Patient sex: F
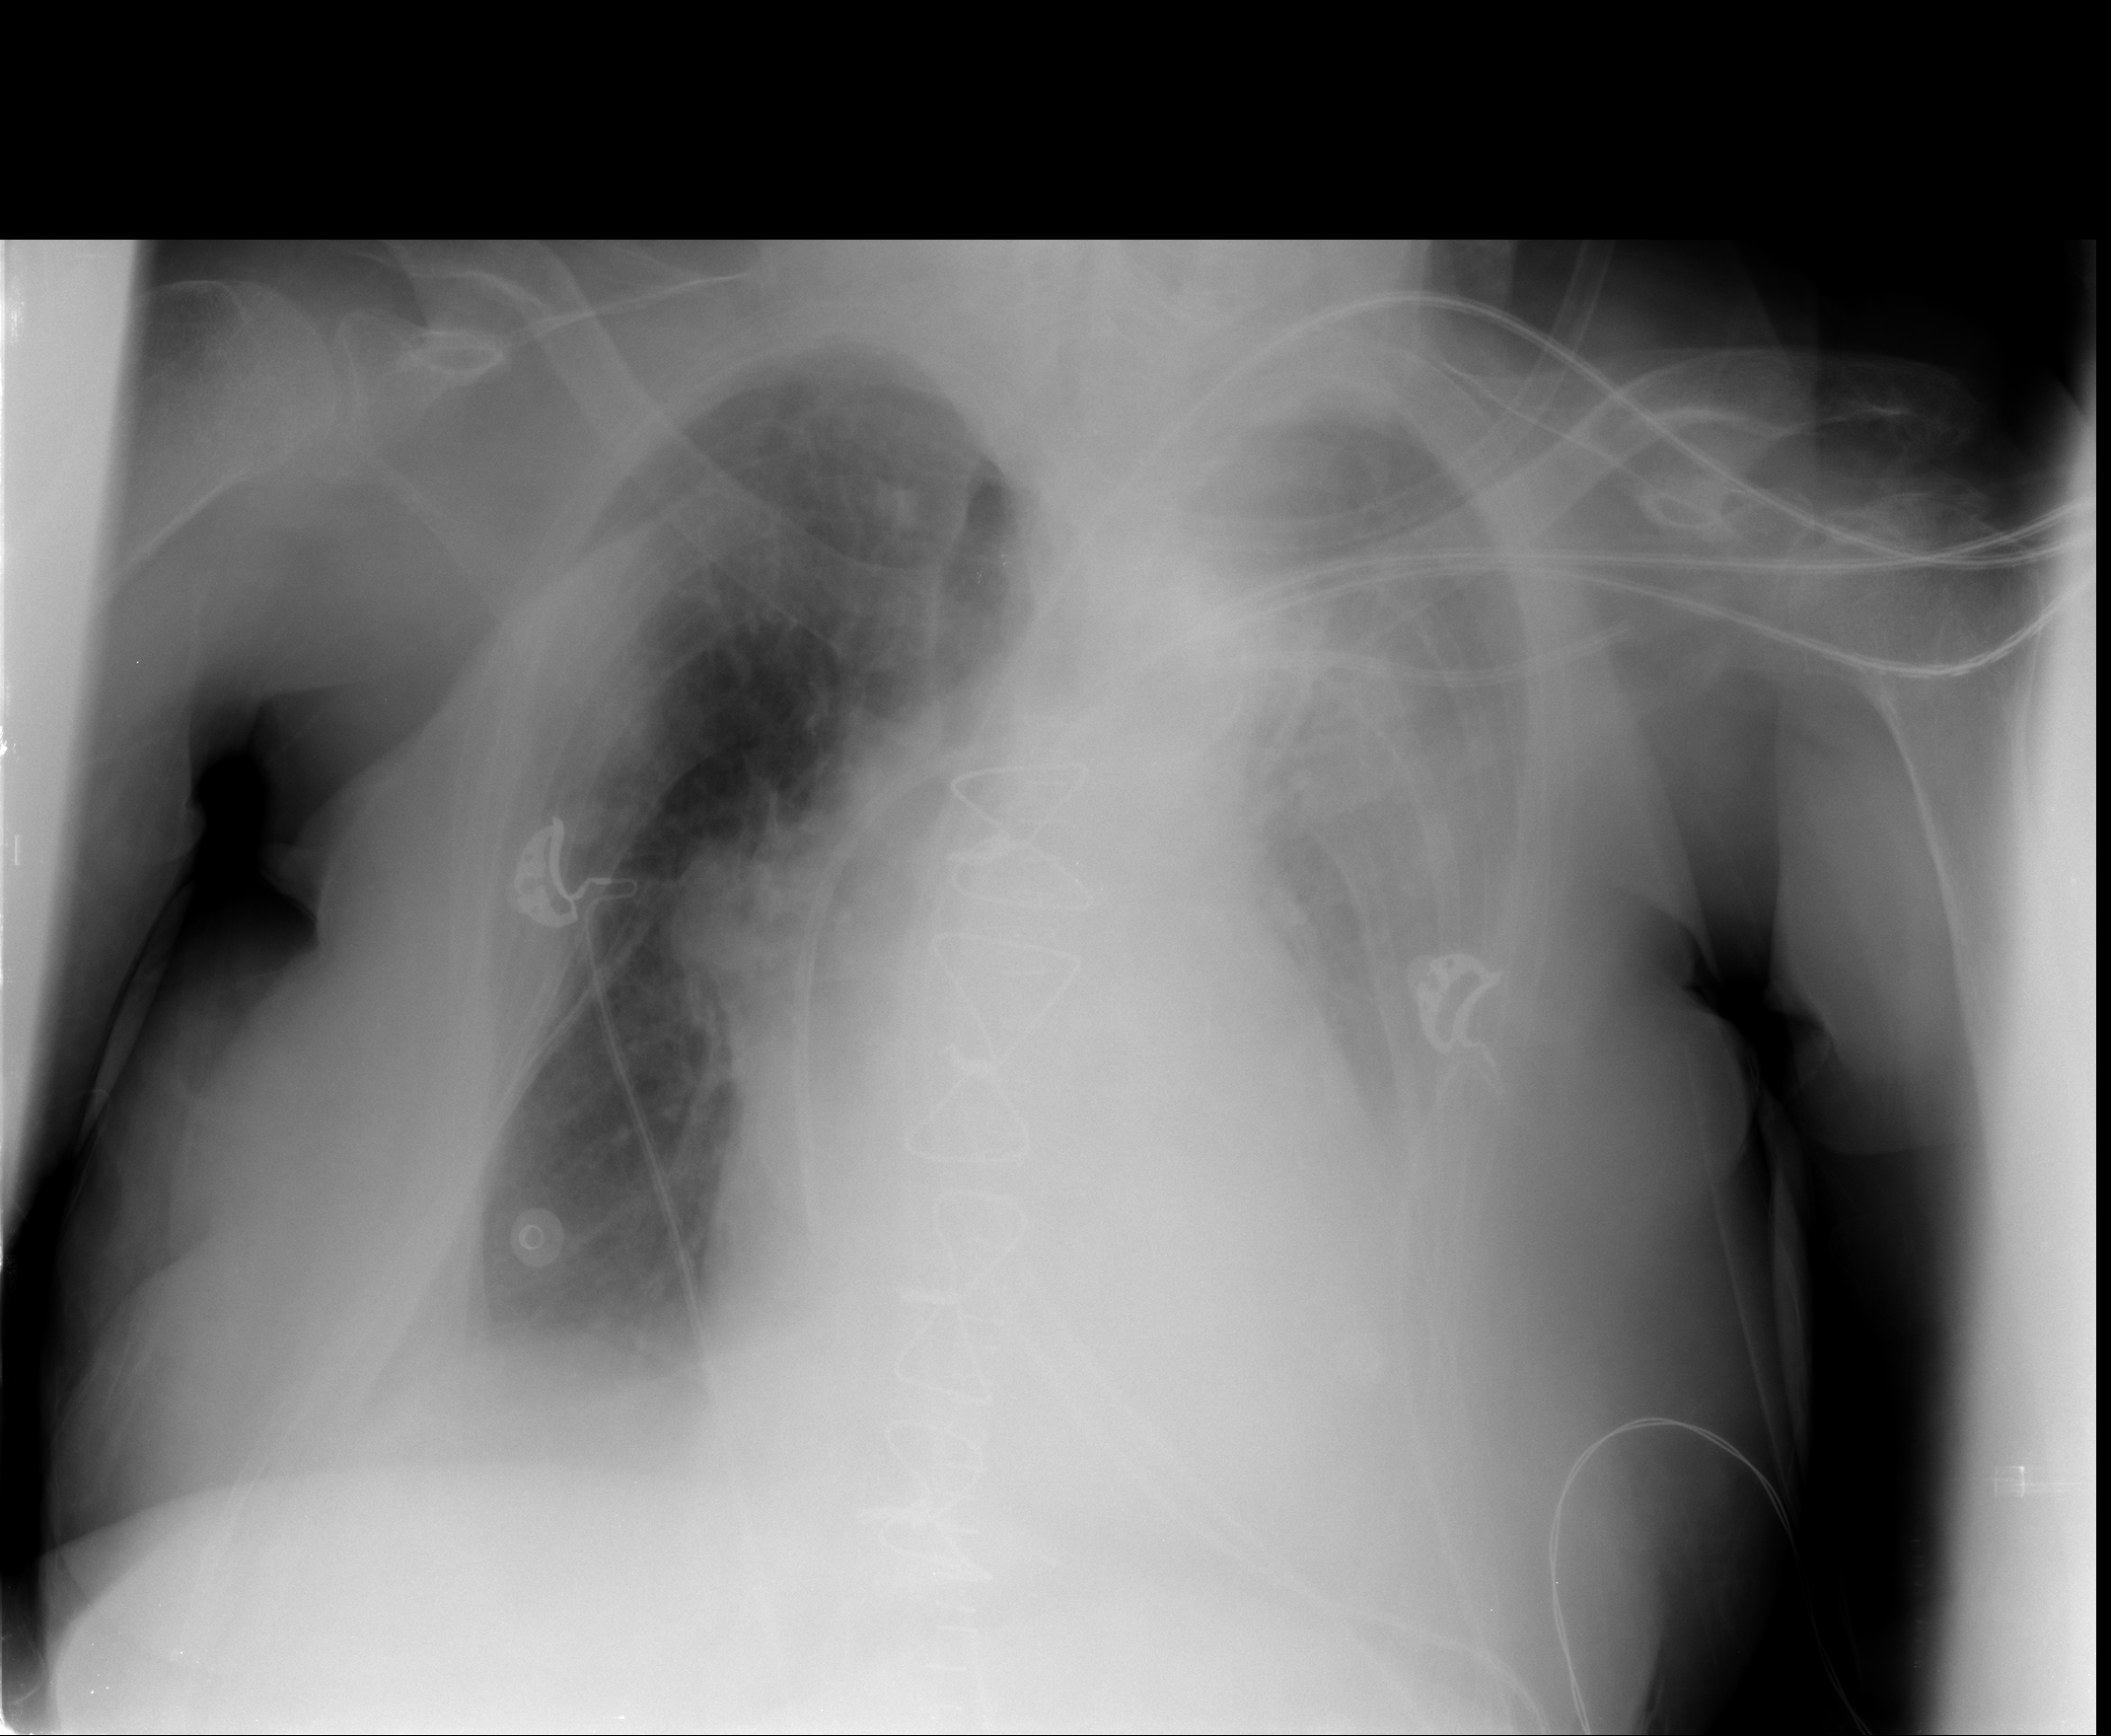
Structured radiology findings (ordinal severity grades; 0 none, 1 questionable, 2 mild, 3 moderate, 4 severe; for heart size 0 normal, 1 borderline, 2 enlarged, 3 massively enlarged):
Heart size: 2
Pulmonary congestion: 3
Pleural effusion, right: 2
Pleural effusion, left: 3
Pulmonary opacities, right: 1
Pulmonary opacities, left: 1
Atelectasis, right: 2
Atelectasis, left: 2